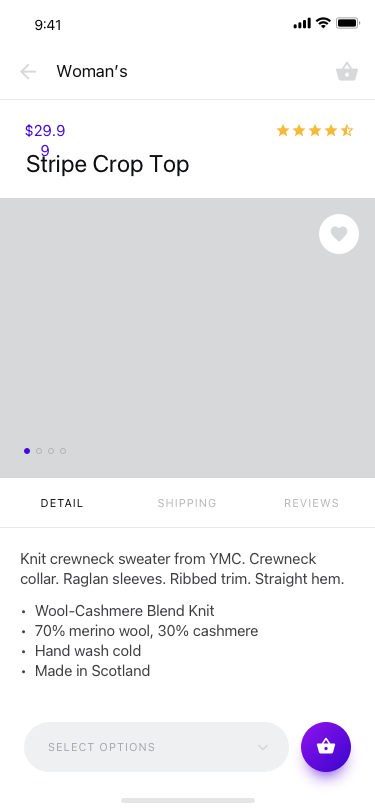
Text in this UI design:
DETAIL
SHIPPING
REVIEWS
Knit crewneck sweater from YMC. Crewneck collar. Raglan sleeves. Ribbed trim. Straight hem.
•	 Wool-Cashmere Blend Knit
•	 70% merino wool, 30% cashmere
•	 Hand wash cold
•	 Made in Scotland
Stripe Crop Top
$29.99
SELECT OPTIONS
Woman’s